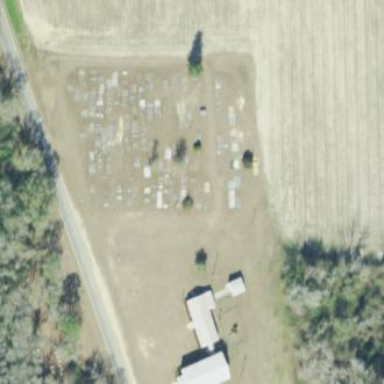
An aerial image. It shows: Cemetery.